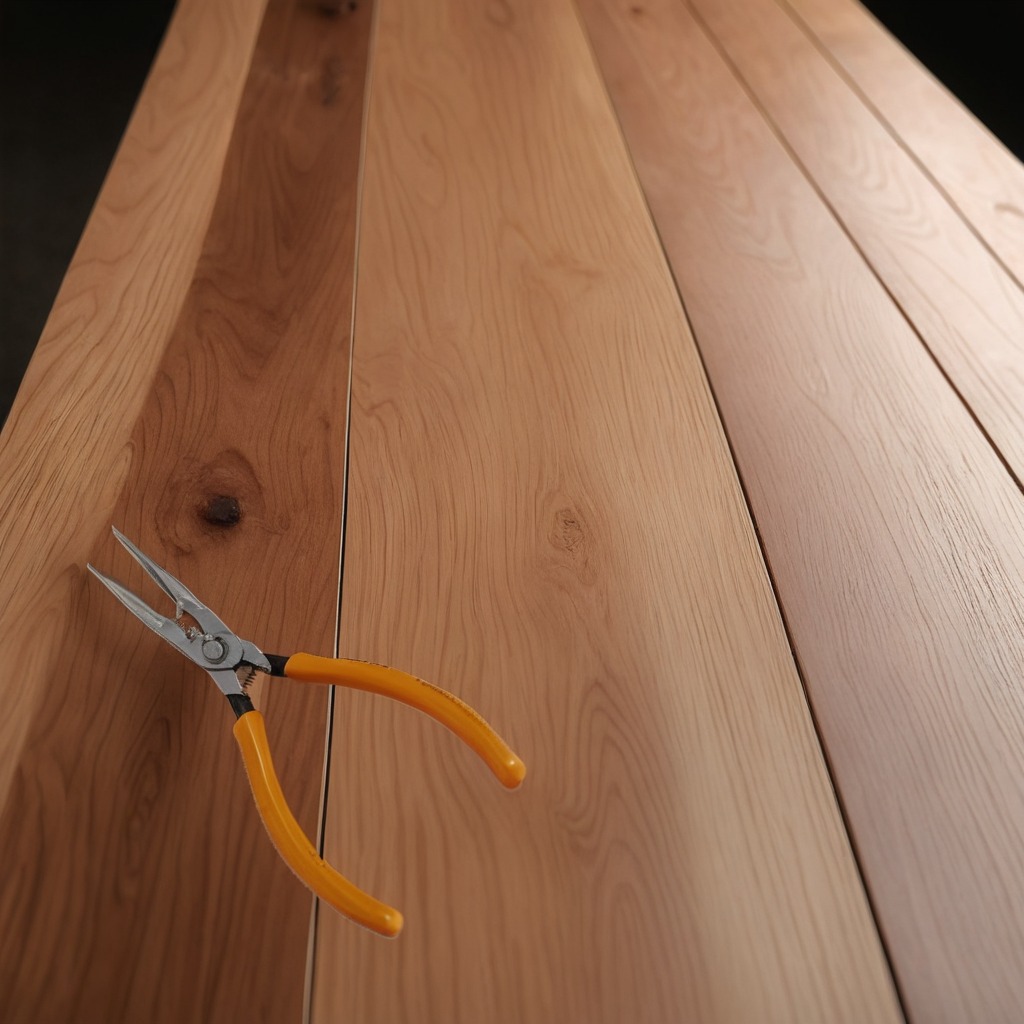
A plier lies on the wooden table in a carpentry studio with rich wood textures side lighting.